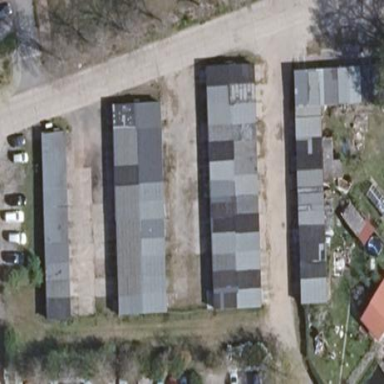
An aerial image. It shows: Area designated for garages.